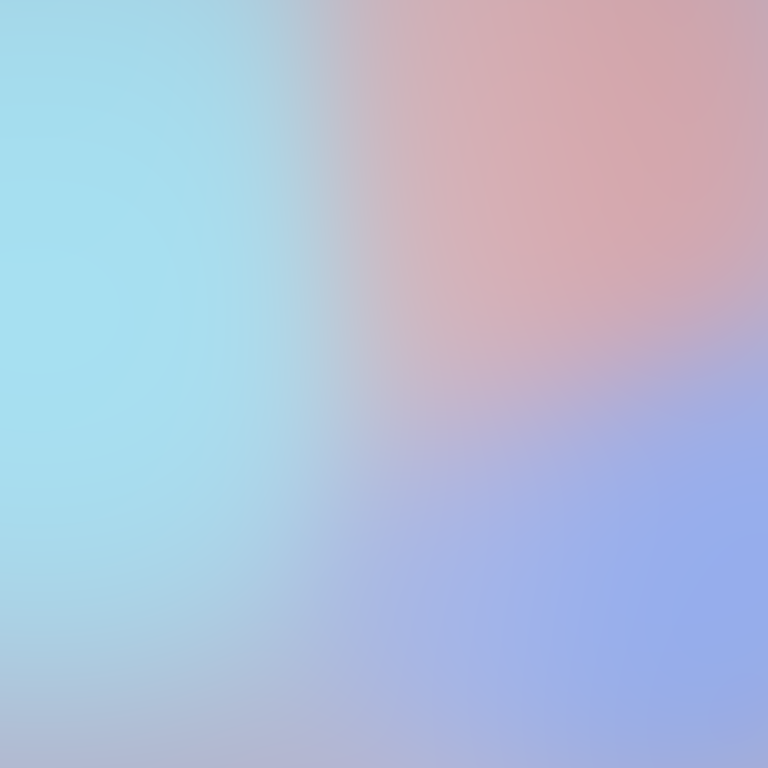
Abstract light effect, smooth blend from soft blue to gentle pink, serene atmosphere, diffuse glow, no room, no furniture, no objects.